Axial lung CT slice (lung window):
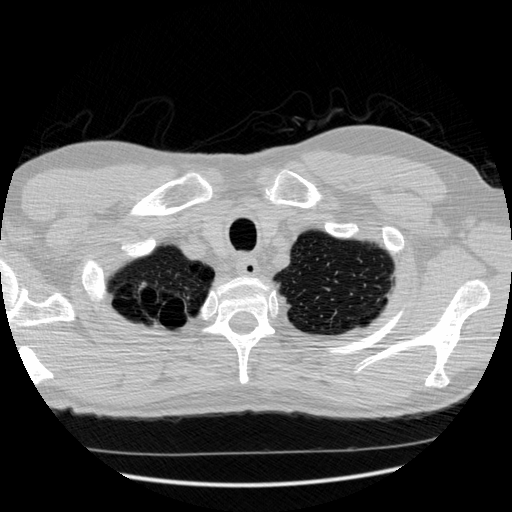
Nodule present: no